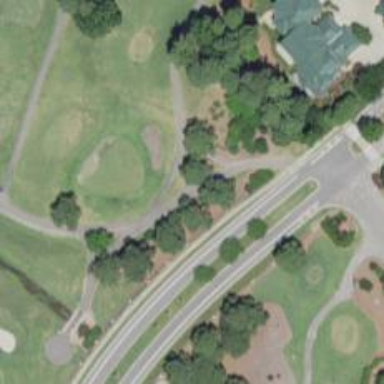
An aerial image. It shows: Path for both roads and golfers.